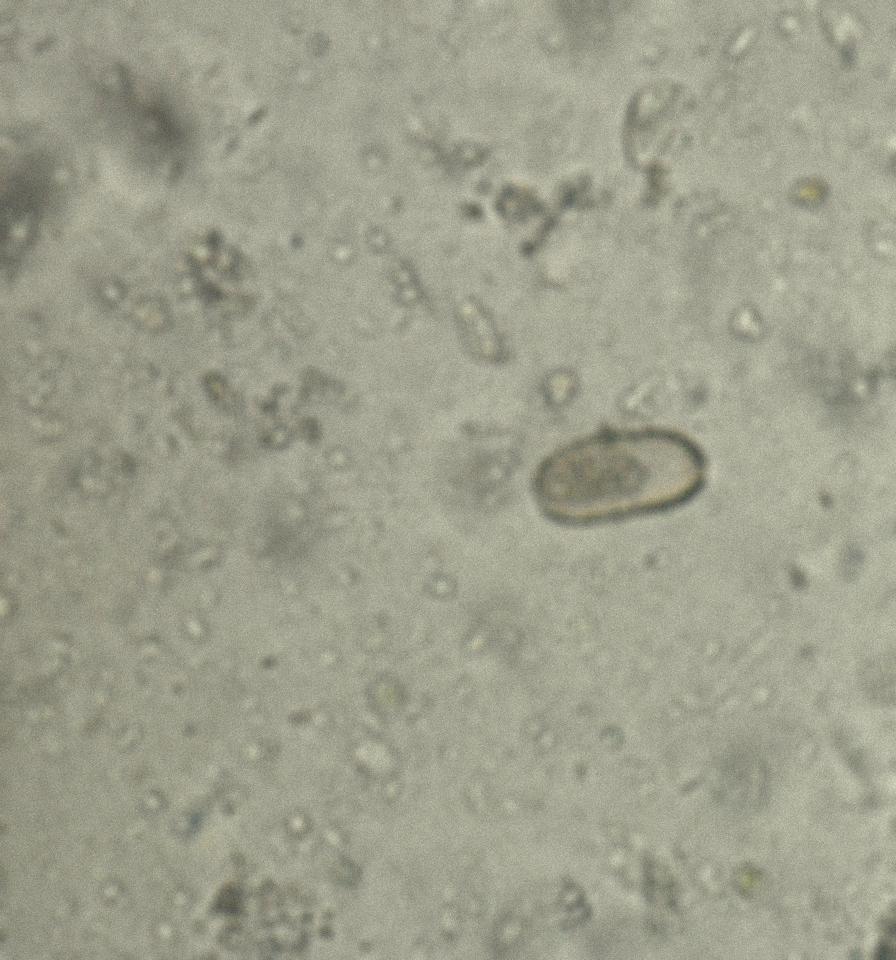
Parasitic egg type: Capillaria philippinensis